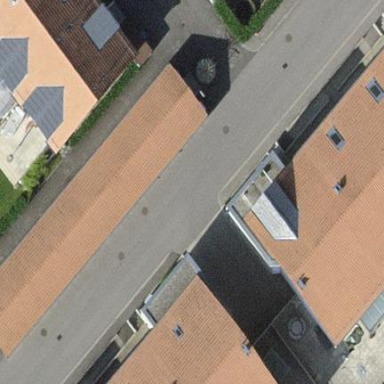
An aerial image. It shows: Carport building.